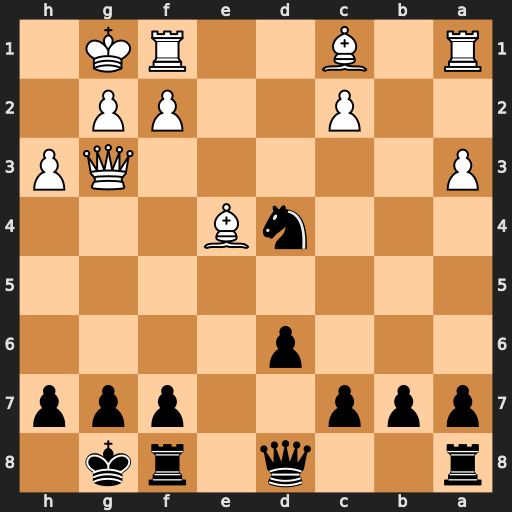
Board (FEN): r2q1rk1/ppp2ppp/3p4/8/3nB3/P5QP/2P2PP1/R1B2RK1
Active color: b
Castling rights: -
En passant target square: -
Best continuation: Ne2+ Kh2 Nxg3